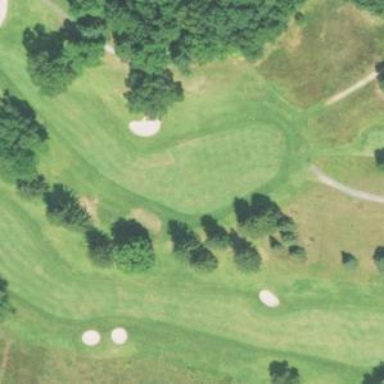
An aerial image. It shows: Grassy area designated as golf fairway.